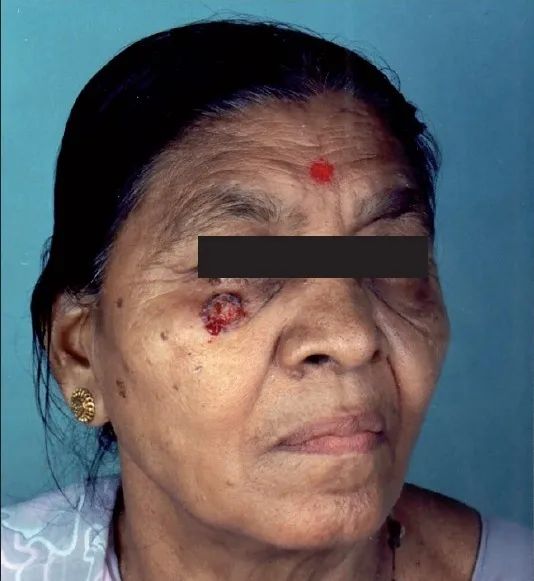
Non-tender, indurated ulcer with raised margins over right infraorbital region.
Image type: medical_photograph (other_medical_photograph)